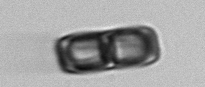
Label: Ephemera